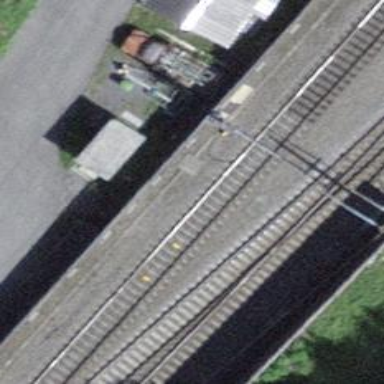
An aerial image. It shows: Railway with two tracks and electrified overhead contact lines.